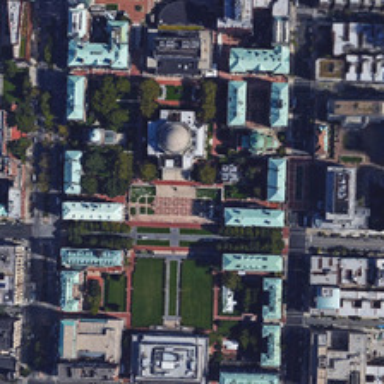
Many buildings and some green trees are in a school .